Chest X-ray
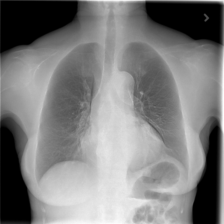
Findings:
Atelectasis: negative
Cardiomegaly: negative
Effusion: negative
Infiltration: negative
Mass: negative
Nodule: negative
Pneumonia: negative
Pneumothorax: negative
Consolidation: negative
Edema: negative
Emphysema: negative
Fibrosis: negative
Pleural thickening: negative
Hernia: negative